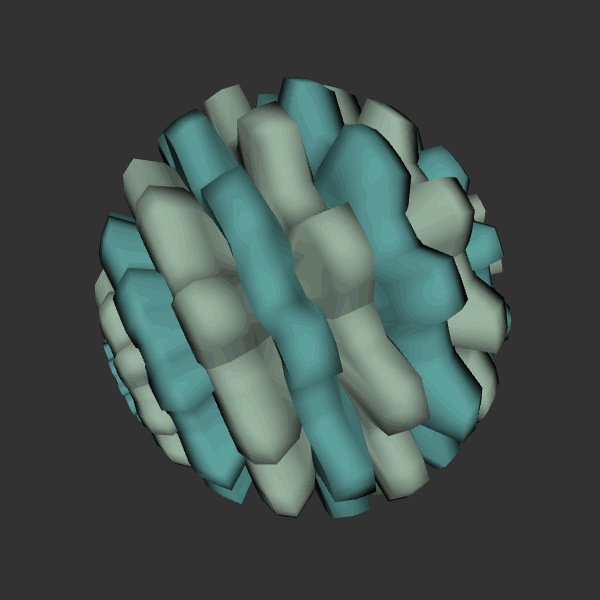
Background: dark